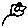
Label: flower